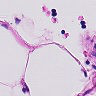
Metastatic tissue present: no